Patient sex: M
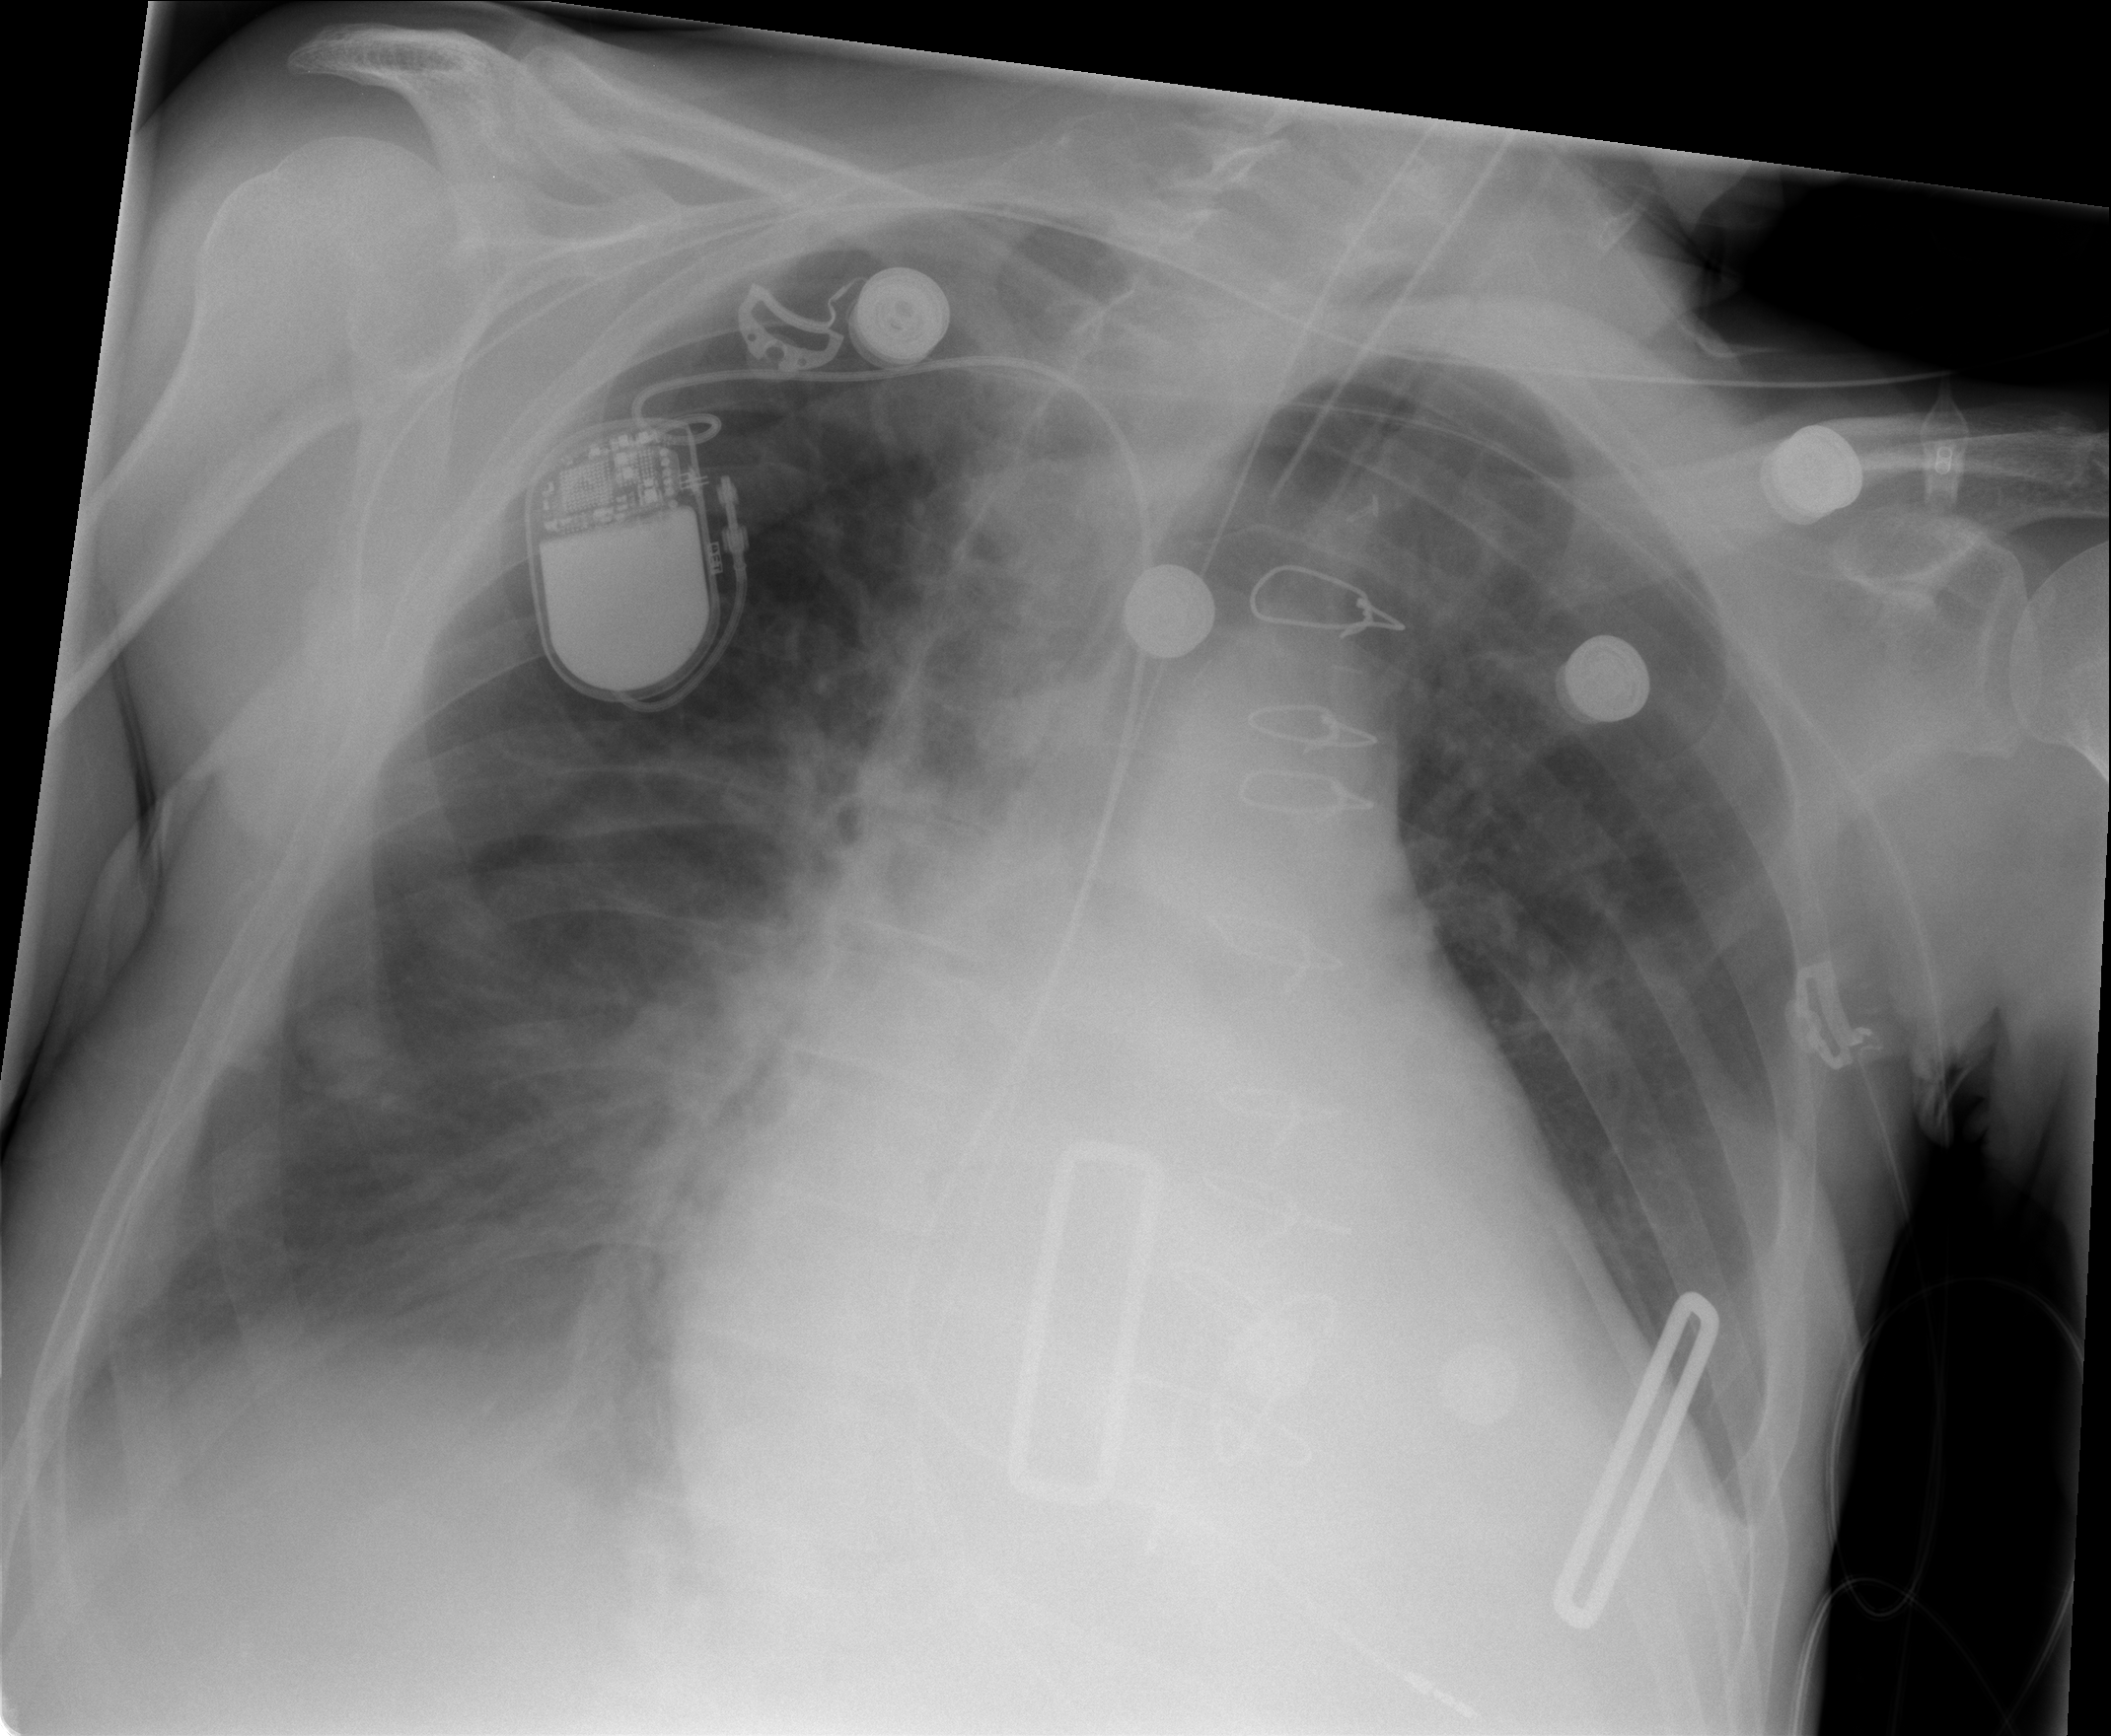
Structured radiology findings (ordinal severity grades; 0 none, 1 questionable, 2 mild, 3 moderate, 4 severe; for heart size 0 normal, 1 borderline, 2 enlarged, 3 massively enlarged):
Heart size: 2
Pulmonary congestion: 2
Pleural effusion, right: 2
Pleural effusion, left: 2
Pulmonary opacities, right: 0
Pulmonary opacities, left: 0
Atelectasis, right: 2
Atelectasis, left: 0